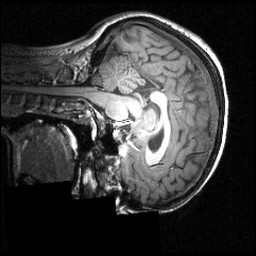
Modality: T1w
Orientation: sagittal
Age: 24
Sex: female
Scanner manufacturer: siemens
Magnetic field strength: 3.951 T
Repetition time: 1.5 s
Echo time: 0.00335 s